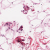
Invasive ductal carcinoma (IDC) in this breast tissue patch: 0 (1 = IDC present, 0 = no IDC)